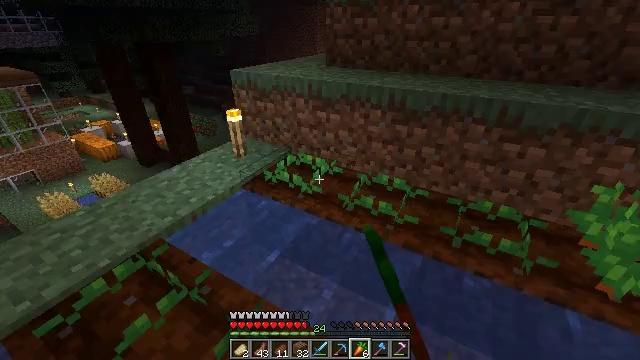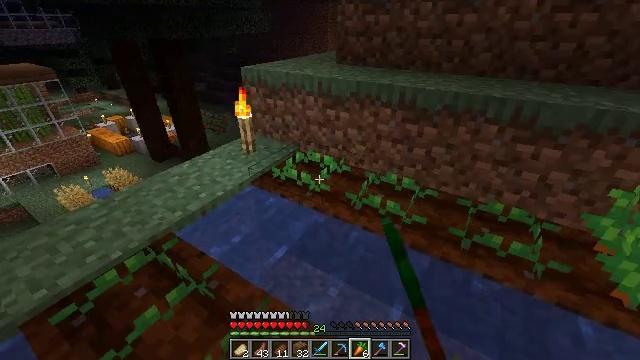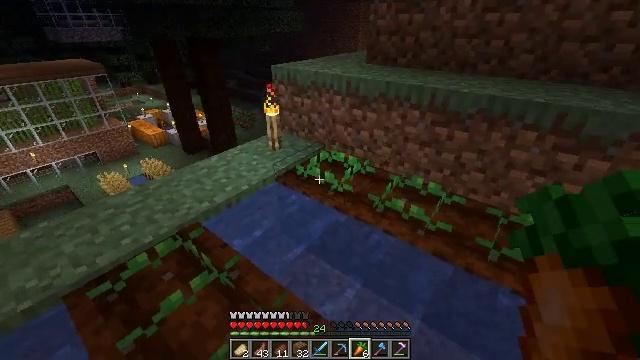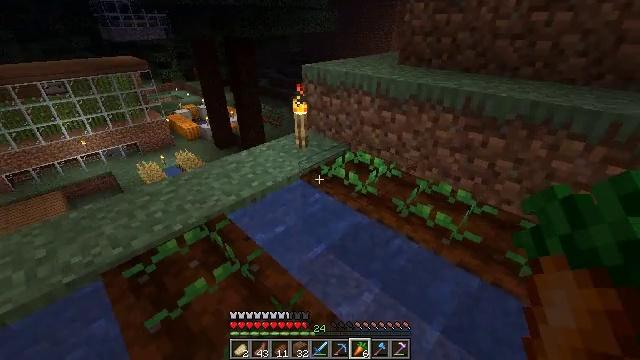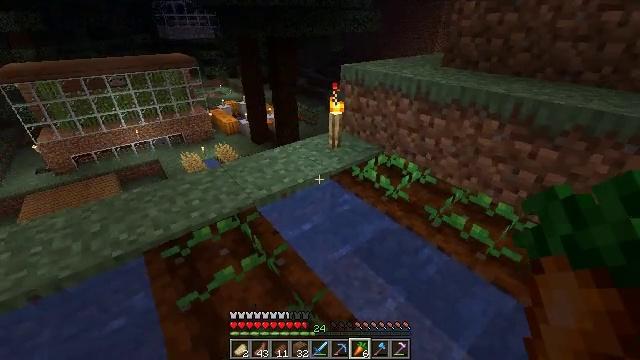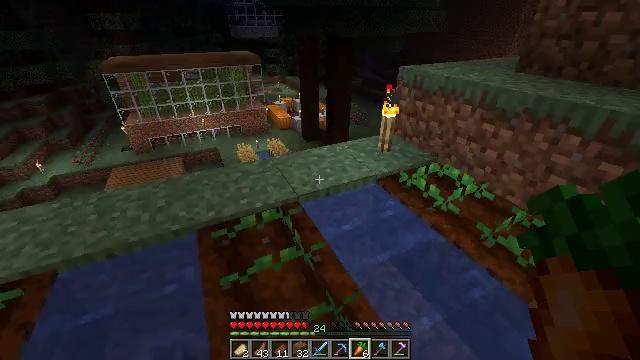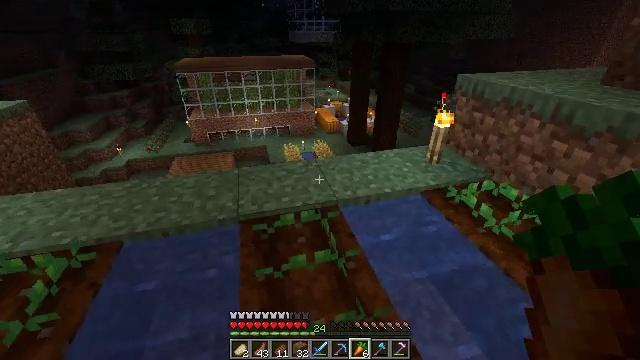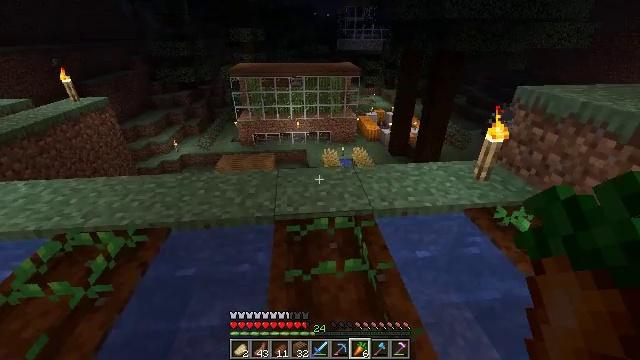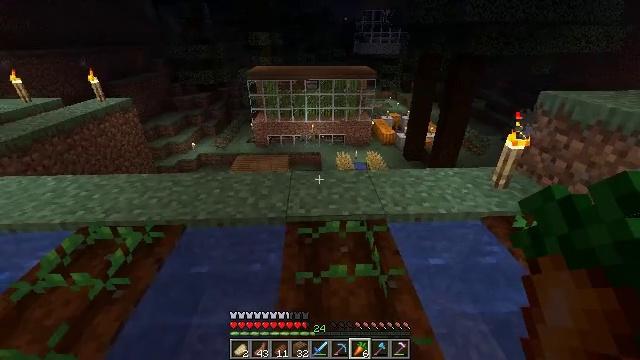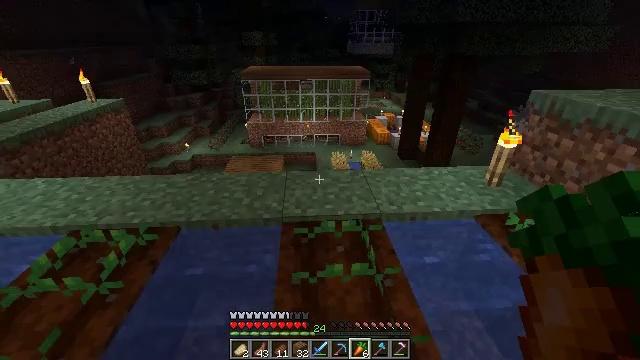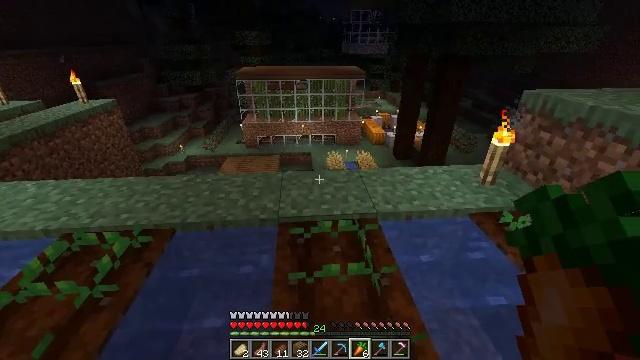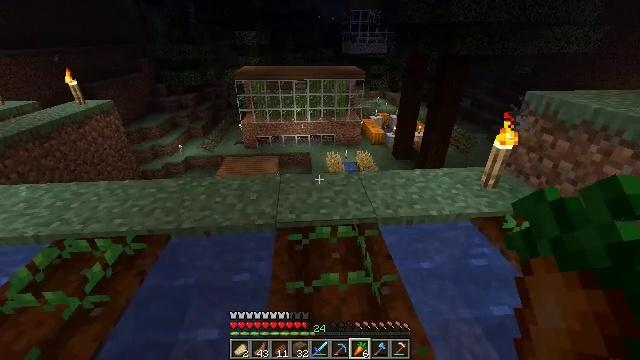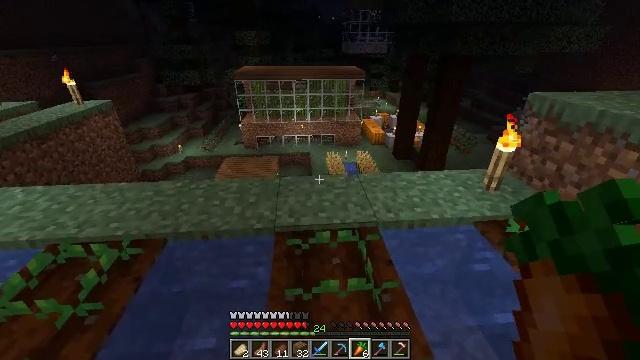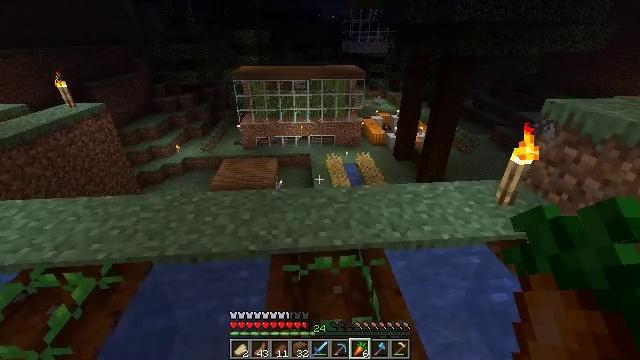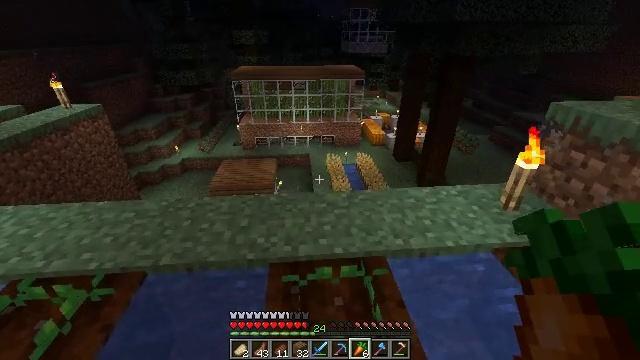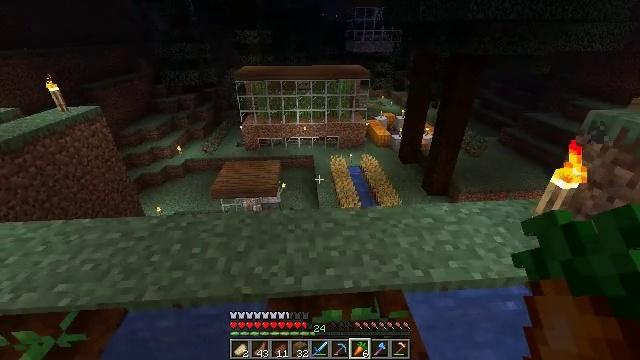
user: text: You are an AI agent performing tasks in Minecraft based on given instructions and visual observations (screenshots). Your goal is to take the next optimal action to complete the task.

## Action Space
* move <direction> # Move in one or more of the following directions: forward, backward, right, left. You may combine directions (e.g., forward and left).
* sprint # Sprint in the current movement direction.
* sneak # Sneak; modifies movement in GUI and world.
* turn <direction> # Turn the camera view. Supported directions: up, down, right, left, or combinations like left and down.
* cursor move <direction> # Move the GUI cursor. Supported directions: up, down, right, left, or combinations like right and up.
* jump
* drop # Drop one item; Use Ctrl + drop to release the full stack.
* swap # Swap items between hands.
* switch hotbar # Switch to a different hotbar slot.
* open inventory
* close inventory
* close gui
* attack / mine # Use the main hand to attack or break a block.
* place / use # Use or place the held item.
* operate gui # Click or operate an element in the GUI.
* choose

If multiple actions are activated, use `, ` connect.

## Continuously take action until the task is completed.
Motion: motion action
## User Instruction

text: Craft stone stairs.
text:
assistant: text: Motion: turn left
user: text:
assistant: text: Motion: turn left
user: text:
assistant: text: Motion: turn left
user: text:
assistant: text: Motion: turn left
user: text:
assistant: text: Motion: turn left
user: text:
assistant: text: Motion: turn left
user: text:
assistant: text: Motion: turn left and up
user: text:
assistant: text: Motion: turn left
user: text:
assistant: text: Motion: turn right
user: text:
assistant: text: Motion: turn right
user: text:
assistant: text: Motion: move forward
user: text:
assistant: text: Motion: move forward
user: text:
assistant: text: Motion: move forward
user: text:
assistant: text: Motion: move forward
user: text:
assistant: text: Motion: move forward
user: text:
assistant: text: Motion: move forward, turn up
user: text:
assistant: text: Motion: move forward, turn left
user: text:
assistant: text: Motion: move forward, turn left
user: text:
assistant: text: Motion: move forward and move right, turn left
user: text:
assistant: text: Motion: move forward and move right, turn left
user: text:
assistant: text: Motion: move forward and move right, turn left
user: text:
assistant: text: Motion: move forward, turn left and up
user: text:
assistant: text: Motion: move forward, turn left and up
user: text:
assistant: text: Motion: move forward, turn left and up
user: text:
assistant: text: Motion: move forward
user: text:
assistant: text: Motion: move forward
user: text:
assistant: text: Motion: move forward
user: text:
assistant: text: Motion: move forward
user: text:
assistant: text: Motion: move forward
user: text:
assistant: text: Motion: move forward, sprint, turn right